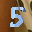
Label: 5